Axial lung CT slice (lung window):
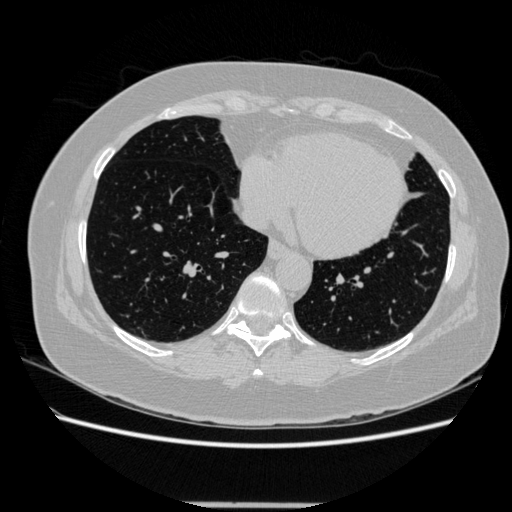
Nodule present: no